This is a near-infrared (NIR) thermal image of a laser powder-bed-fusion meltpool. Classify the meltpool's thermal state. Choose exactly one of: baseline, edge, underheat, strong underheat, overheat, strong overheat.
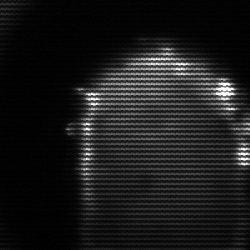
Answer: baseline